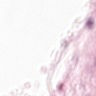
Metastatic tissue present: no